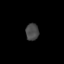
Tissue: lung
Cell type: Epithelial cells
Senescence score: 0.2224
Nuclear area (px): 219
Mean DAPI intensity: 71.498